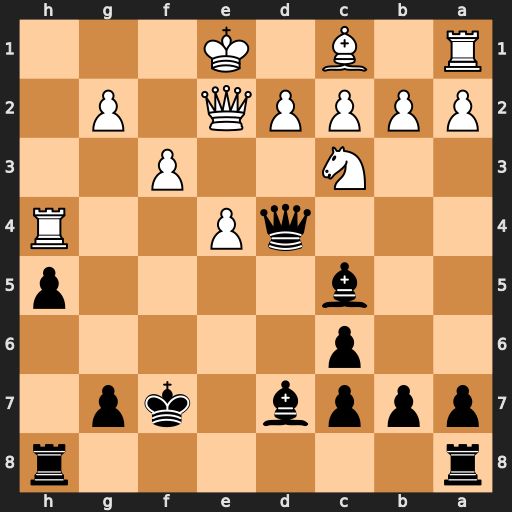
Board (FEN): r6r/pppb1kp1/2p5/2b4p/3qP2R/2N2P2/PPPPQ1P1/R1B1K3
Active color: b
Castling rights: Q
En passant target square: -
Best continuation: Qg1+ Qf1 Bf2+ Ke2 Qxf1+ Kxf1 Bxh4